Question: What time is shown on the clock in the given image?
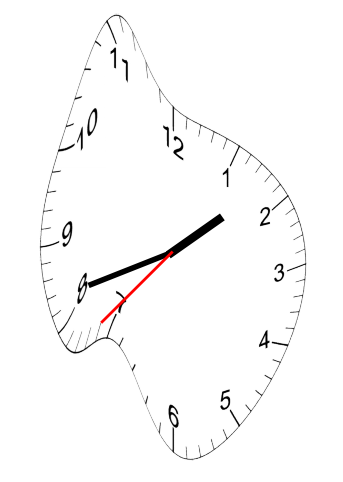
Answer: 01:41:37